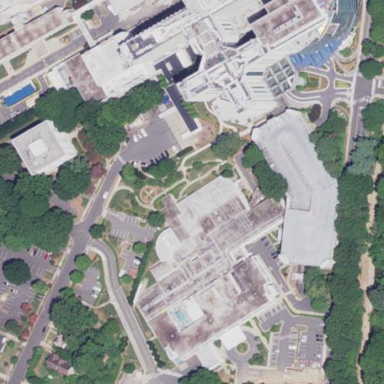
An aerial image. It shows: Hospital building.